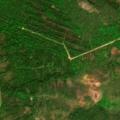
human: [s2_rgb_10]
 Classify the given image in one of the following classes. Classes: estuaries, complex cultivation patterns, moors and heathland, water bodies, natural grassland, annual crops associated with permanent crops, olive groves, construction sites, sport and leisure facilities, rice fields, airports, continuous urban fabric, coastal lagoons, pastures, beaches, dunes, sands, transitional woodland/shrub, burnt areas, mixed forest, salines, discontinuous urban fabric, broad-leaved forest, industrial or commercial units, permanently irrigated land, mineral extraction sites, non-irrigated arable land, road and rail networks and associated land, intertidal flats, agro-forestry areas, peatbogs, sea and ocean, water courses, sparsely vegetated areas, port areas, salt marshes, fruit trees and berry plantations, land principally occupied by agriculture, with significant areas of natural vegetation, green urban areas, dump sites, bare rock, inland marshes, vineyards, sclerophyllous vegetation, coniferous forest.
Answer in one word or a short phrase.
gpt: coniferous forest, mixed forest, transitional woodland/shrub